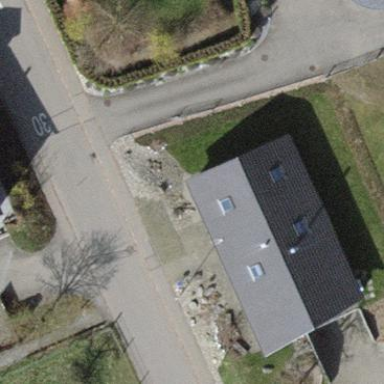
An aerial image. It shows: Detached building.